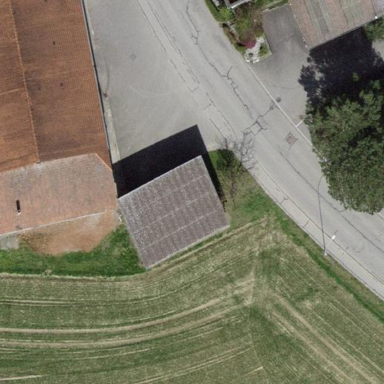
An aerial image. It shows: Garage.